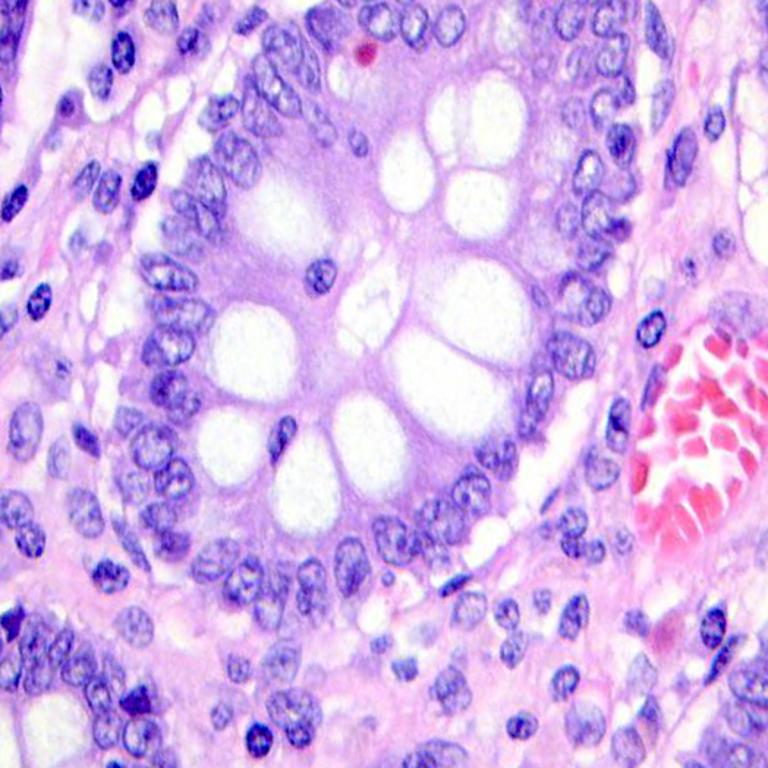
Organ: colon
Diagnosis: benign